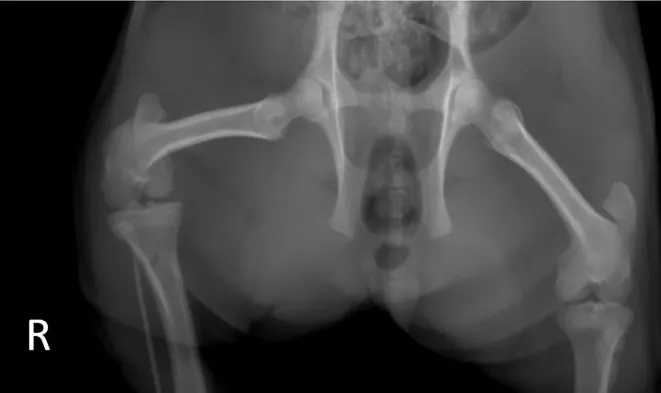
Preoperative radiographs taken by the referring veterinarian. Note the lack of apparent fractures in the right stifle.
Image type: radiology (x_ray)